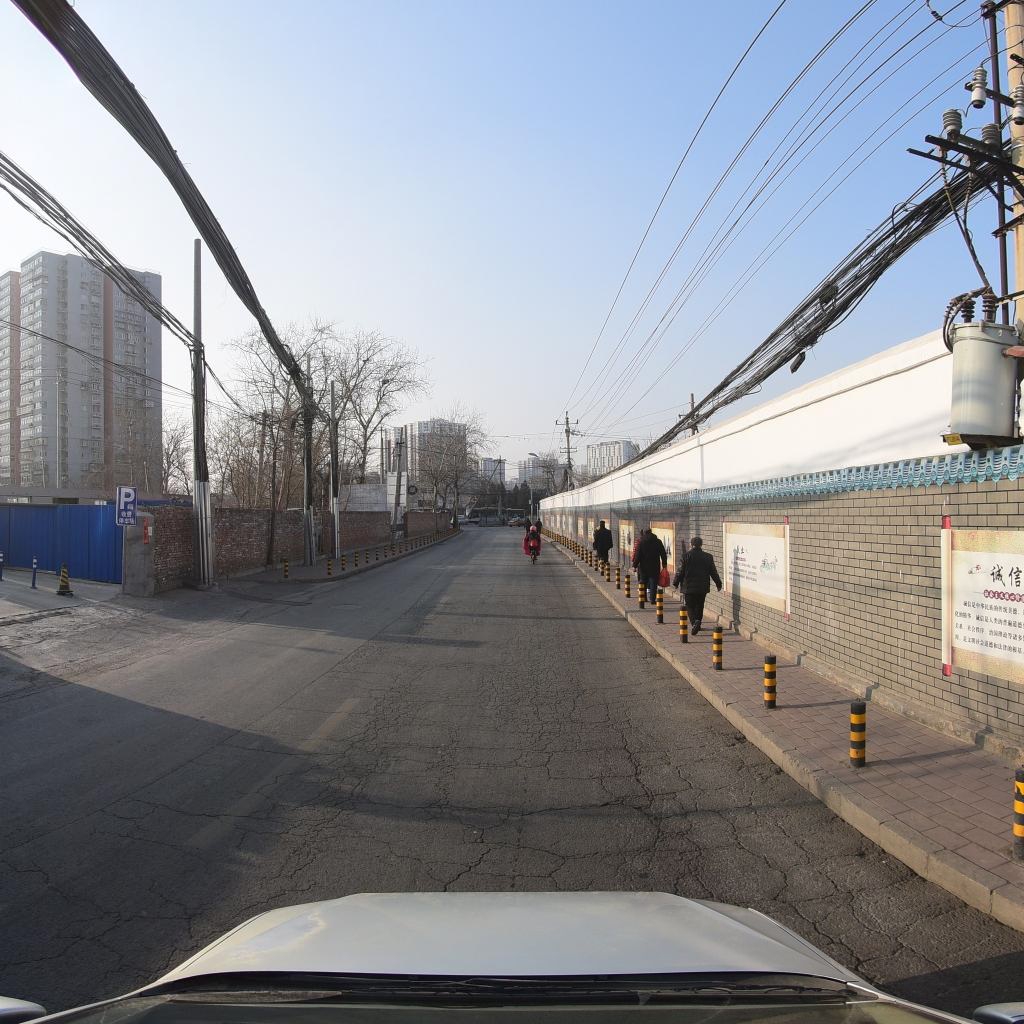
Region: Fengtai
Road damage annotations: manhole cover, alligator crack